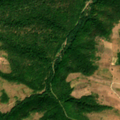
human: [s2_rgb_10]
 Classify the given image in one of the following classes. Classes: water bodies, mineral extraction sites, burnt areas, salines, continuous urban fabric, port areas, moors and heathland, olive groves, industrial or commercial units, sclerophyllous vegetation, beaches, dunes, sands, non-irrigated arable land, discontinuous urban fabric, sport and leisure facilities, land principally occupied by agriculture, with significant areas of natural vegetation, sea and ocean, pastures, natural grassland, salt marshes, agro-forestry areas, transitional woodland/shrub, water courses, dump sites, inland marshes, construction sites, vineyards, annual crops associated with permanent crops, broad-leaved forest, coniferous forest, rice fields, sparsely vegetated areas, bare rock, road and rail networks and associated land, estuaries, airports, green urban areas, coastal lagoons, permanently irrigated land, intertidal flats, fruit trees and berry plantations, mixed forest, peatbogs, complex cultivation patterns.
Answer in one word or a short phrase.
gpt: complex cultivation patterns, land principally occupied by agriculture, with significant areas of natural vegetation, broad-leaved forest